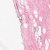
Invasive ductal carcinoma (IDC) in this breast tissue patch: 0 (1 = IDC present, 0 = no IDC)